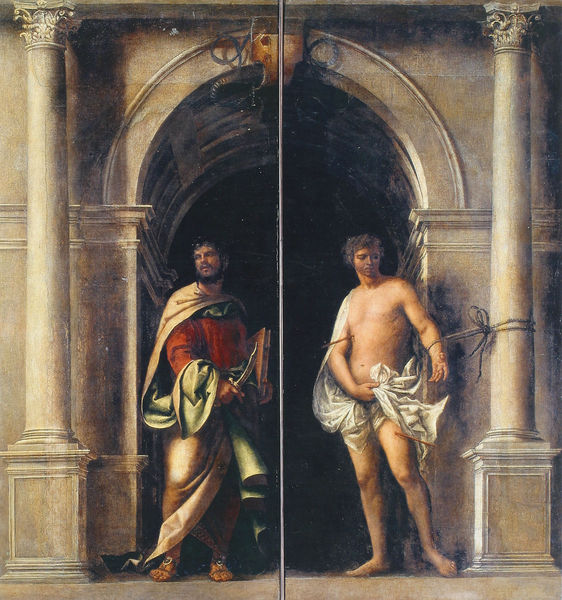
Titel: Heiliger Bartholomäus und Heiliger Sebastian
Künstler: Sebastiano del Piombo
Institution: Venedig, San Bartolomeo di Rialto
Schlagwörter: akt, gemälde, körper, mann, nackt, umhang, weiß, grün, menschen, männer, säule, säulen, tür, rot, tuch, bart, falten, messer, sockel, stein, gewand, haare, mantel, strick, fesseln, bogen, italien, rundbogen, robe, durchgang, podest, edel, tor, barfuss, eingang, schild, arkade, buch, torbogen, gefangen, schwert, säbel, schlange, kapitelle, rom, kapitell, portal, römer, wappen, gesims, dolch, heilige, märtyrer, basis, gefangener, pfeil, pfeile, fessel, neapel, maänner, geteilt, sebastian, gefesselt, angebunden, brutus, handfessel, antoike